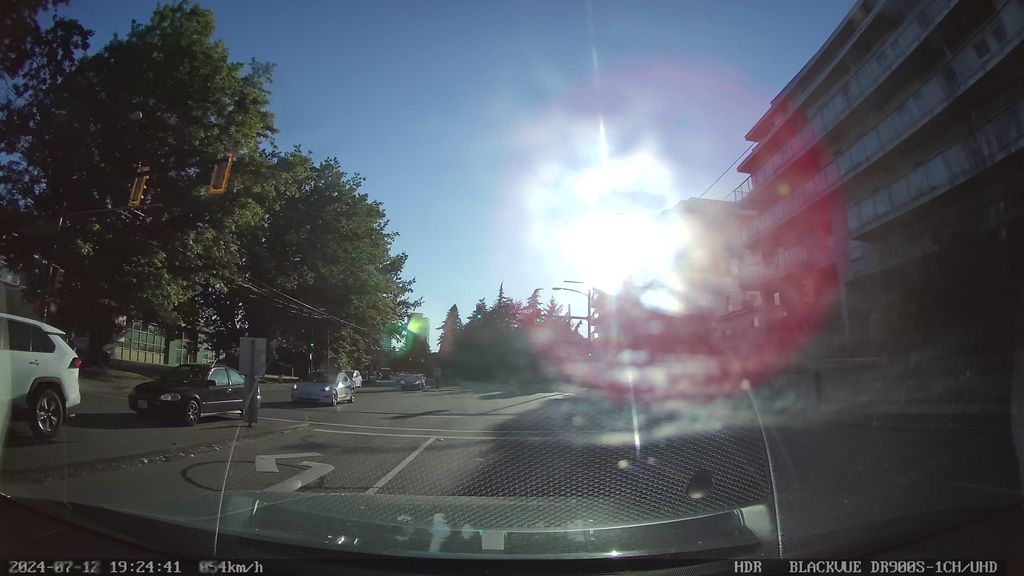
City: vancouver